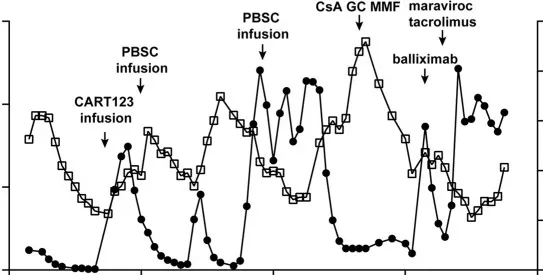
Trends of serum cytokines, body temperature, and major blood biochemical indexes after CART123 infusion. (C) Changes in CRP and LDH levels after G-PBSC infusion. CART123, CD123-targeted chimeric antigen receptor (CAR) T cell; PBMC, peripheral blood mononuclear cell; IL, interleukin; IFN, interferon; TNF, tumor necrosis factor; CRP, C-reactive protein; ALT, Alanine transaminase; aGVHD, acute graft-vs-host disease; CsA, Cyclosporine A; MMF, mycophenolate mofetil; GC, glucocorticoids; UCB-MSC, umbilical cord blood mesenchymal stem cells; DIC, disseminated intravascular coagulation; LDH, lactate dehydrogenase; Cre, creatinine; TBiL, total bilirubin; DBiL, direct bilirubin.
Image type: pathology (fish)